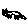
Label: cat